Question: I have a survey dataset (see image below) where each column contains values that represent either a likert scale value (1=Never, 2=Sometimes...) or a Degree (1=Highschool, 2= College...).
'''
education country HP_pre_junk_food_1
5 142 4
6 142 5
6 24 4
6 24 3
8 65 3
3 143 4
6 35 4
...
'''
I made a boxplot for 'education' (see image below). And I want to display actual text instead of the numeric values. I want to display "Master Degree" instead of the value "8".

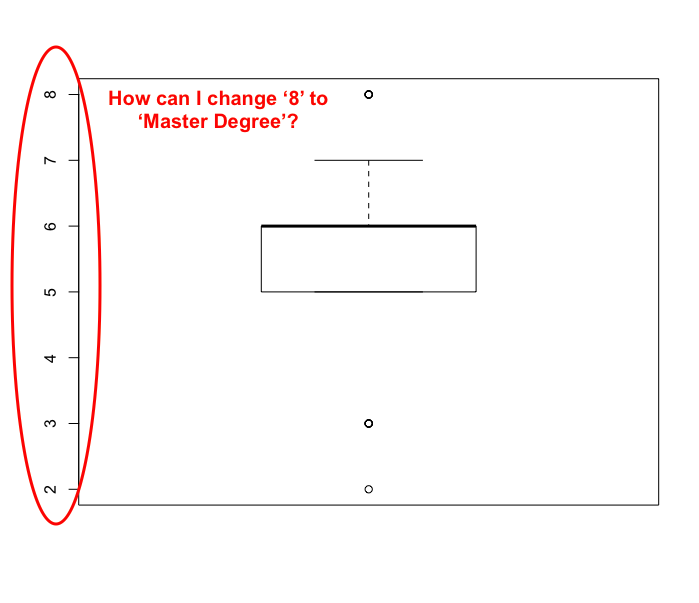
Answer: You can use 'yaxt="n"' to suppress the y axis labels and then use 'axis' to print whatever you would like. (You may need to change the margins to get some extra space.)
'''
###Create some test data
set.seed(2017)
Education = c(sample(1:8, 15, replace=TRUE),
sample(2:7, 8, replace=TRUE),
sample(3:6, 6, replace=TRUE),
sample(4:5, 4, replace=TRUE))
EdLevels = c("None", "Elementary", "HighSchool", "JuniorCollege",
"College", "Masters", "PhD", "Other")
par(mar=c(5.1,7,4.1,2.1))
boxplot(Education, yaxt="n")
axis(2, at=1:8, labels=EdLevels, las=1)
'''
<URL>